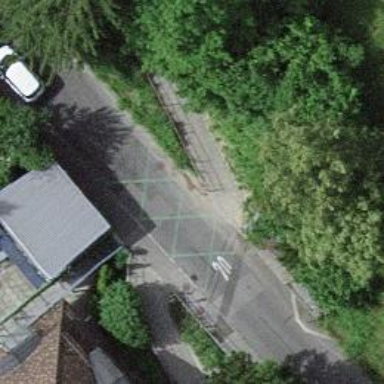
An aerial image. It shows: Footway with sett surface.